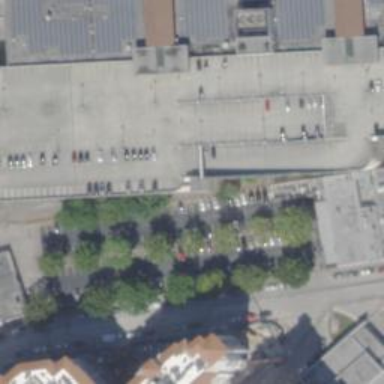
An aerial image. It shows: Parking area with surface.